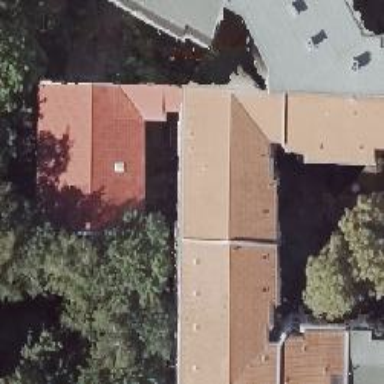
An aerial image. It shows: Residential building.